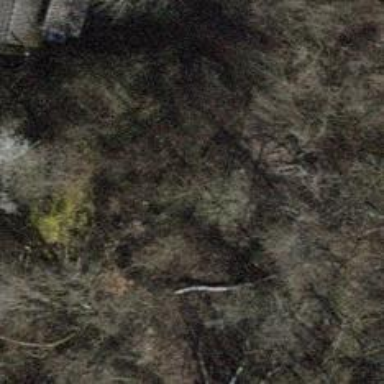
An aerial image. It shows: Abandoned railway.